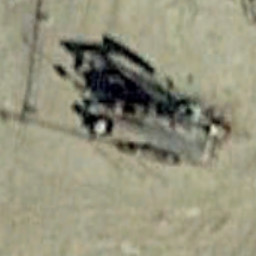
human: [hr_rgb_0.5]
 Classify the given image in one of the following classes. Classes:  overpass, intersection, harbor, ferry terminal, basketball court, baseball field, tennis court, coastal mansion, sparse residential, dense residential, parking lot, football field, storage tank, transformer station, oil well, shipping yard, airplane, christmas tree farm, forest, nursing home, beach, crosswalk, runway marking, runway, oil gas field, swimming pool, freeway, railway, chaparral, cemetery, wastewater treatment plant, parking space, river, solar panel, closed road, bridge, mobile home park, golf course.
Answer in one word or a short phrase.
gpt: oil well